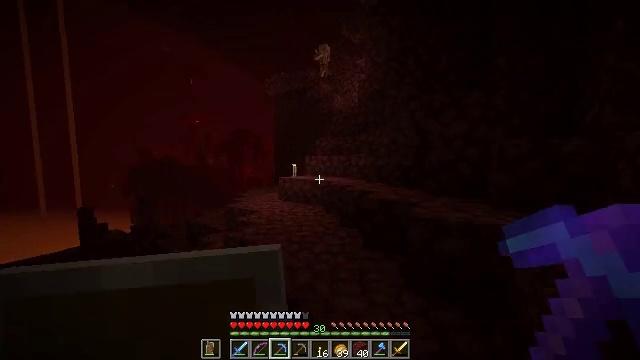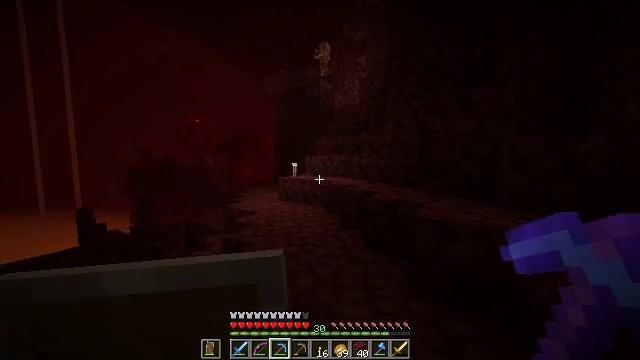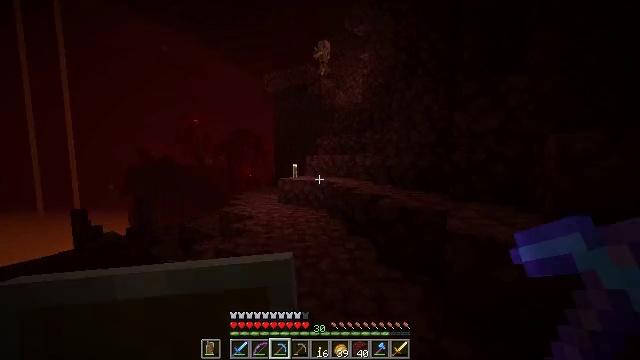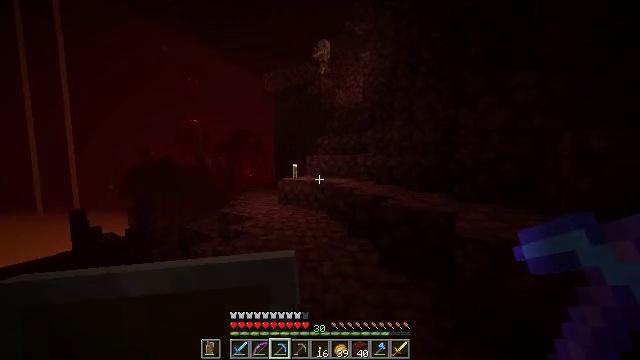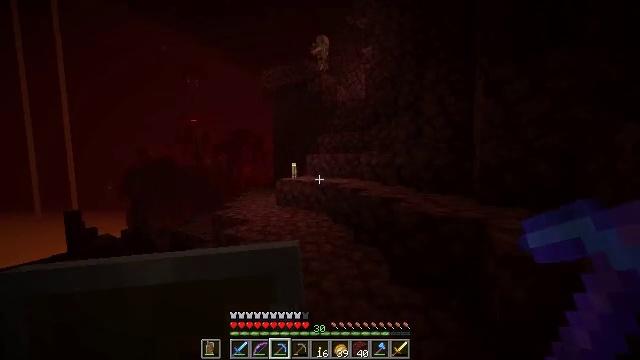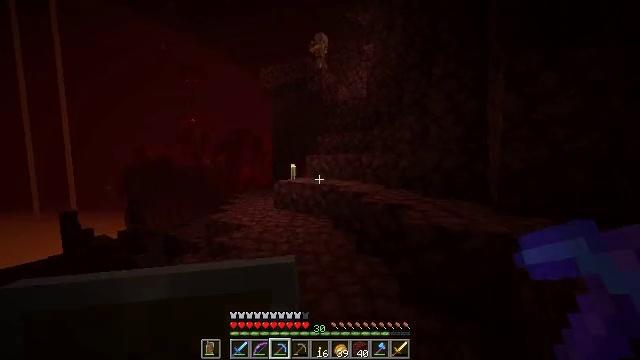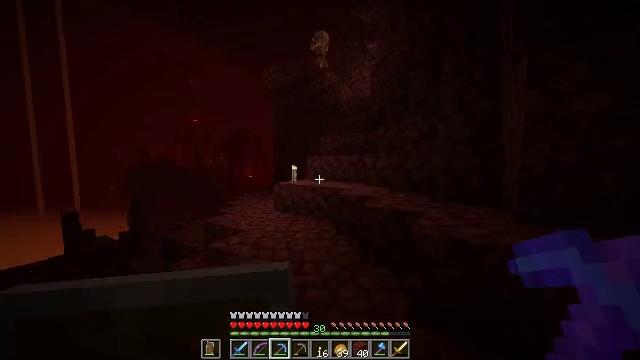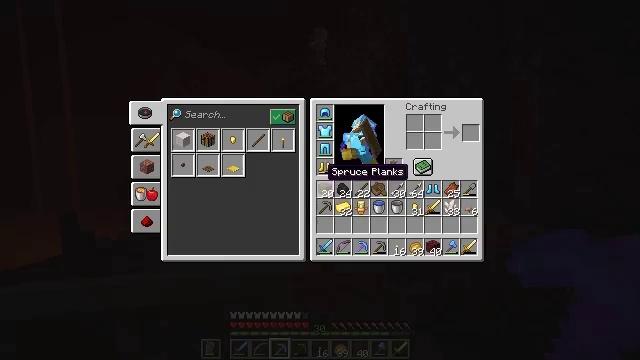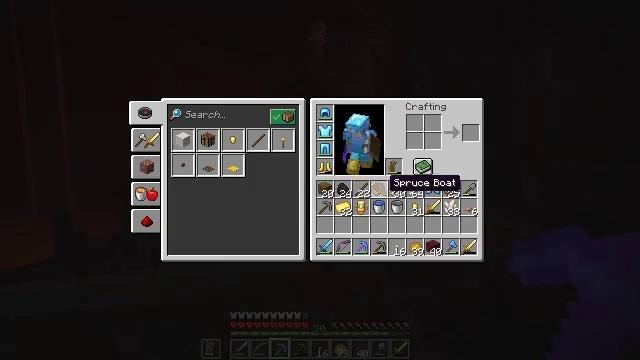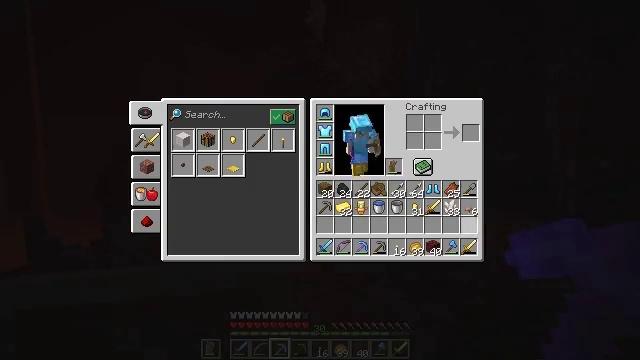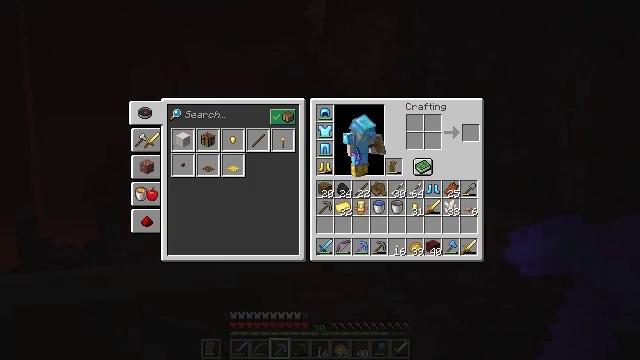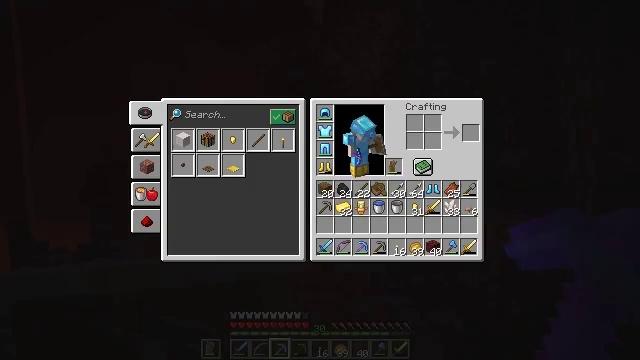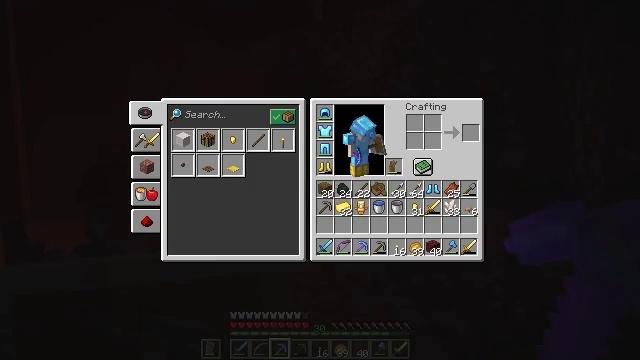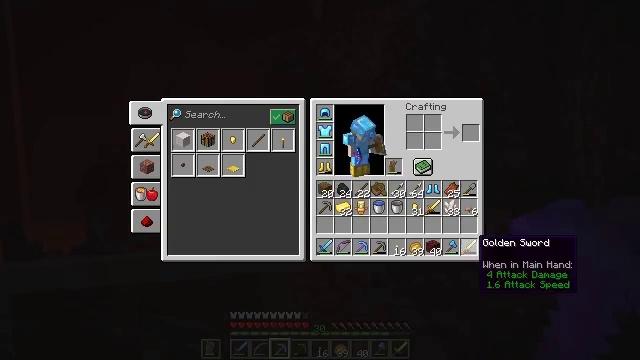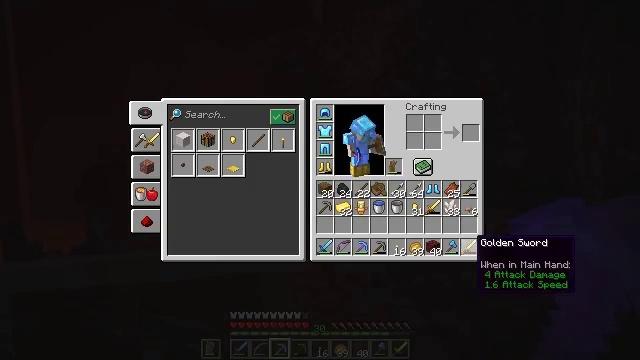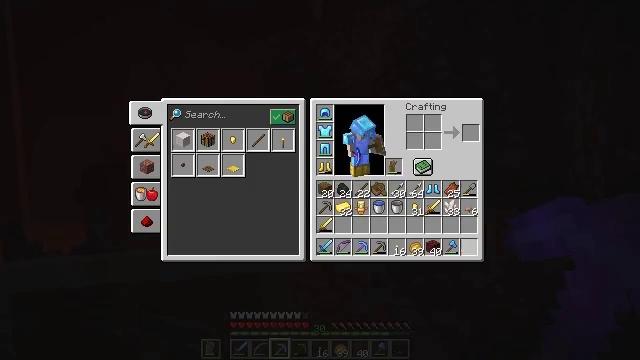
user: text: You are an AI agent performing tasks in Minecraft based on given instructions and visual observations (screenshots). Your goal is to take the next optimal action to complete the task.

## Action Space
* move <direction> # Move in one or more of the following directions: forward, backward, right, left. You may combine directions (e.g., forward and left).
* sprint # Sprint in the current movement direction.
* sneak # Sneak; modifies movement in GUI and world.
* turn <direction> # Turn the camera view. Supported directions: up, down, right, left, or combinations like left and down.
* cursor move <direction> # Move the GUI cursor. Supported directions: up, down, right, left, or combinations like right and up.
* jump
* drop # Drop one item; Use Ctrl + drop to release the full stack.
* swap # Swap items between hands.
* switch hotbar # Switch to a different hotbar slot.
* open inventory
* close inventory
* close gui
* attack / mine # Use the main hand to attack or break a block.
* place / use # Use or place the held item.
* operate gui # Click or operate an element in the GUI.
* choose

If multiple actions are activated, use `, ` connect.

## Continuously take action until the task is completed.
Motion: motion action
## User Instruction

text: Attack the nether wart block to break it.
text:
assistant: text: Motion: move forward
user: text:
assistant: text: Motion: move forward
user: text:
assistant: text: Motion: move forward
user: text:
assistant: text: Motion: move forward
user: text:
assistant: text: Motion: move forward
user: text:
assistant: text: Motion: move forward
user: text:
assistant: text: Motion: move forward, open inventory
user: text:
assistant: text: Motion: cursor move right and down, open inventory
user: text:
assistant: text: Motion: cursor move right and down
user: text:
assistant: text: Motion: sneak, cursor move right and down
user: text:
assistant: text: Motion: sneak, cursor move right
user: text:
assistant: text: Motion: sneak, cursor move left
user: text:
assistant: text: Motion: sneak, cursor move left
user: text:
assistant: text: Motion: sneak
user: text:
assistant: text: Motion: sneak, operate gui
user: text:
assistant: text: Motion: sneak, operate gui
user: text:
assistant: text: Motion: sneak
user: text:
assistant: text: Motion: sneak
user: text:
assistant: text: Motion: no_op
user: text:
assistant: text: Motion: no_op
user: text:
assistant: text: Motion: no_op
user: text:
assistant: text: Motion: move forward
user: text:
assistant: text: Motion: move forward
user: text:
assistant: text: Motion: move forward, turn right and up
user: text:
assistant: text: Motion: move forward, turn right and up
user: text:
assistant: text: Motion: move forward, turn right and up
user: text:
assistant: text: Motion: move forward, turn right and up
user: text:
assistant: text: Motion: move forward
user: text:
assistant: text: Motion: move forward
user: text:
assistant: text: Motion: move forward